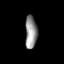
Tissue: skin
Cell type: Epithelial cells
Senescence score: 0.2779
Nuclear area (px): 386
Mean DAPI intensity: 145.487